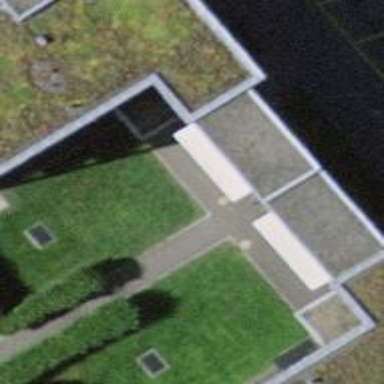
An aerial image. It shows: Path tunnel passing through building.